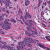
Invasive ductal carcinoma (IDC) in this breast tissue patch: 1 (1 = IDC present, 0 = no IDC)